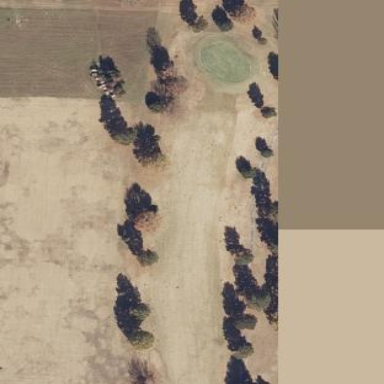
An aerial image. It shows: Golf fairway surrounded by grass.